Field crop: maize
Growth stage: 2
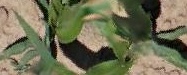
Species: maize